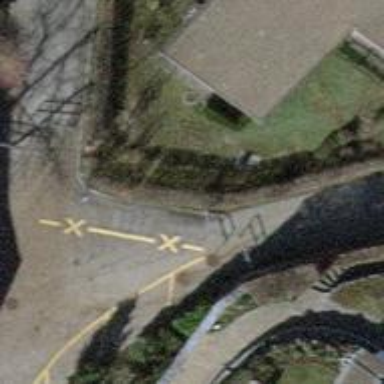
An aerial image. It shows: Cycle barrier.